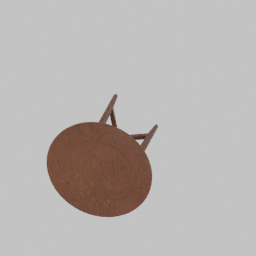
Label: furniture